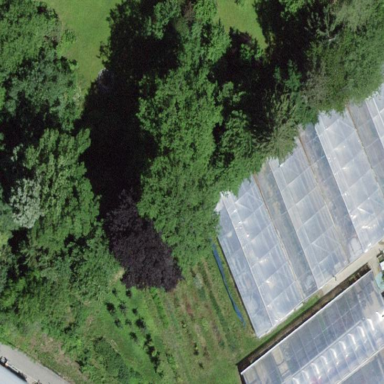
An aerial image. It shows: Greenhouse.